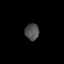
Tissue: prostate
Cell type: Myeloid cells
Senescence score: 0.7605
Nuclear area (px): 224
Mean DAPI intensity: 79.763